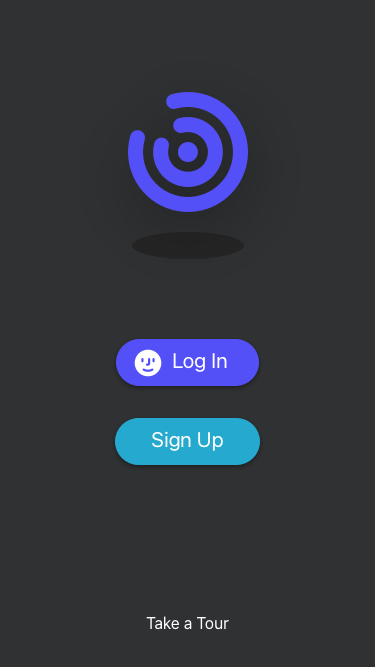
Text in this UI design:
Take a Tour